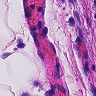
Metastatic tissue present: no